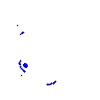
Particle: pion